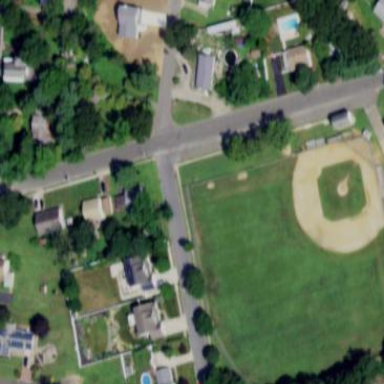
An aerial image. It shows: Baseball pitch for leisure land.